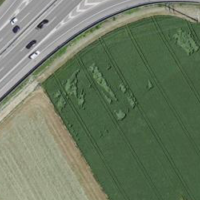
EUNIS habitat code: 57
Species observed at this site:
Cirsium arvense